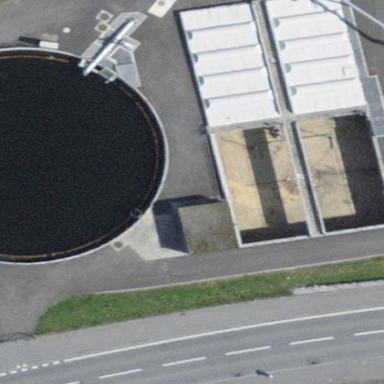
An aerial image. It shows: Image of wastewater.